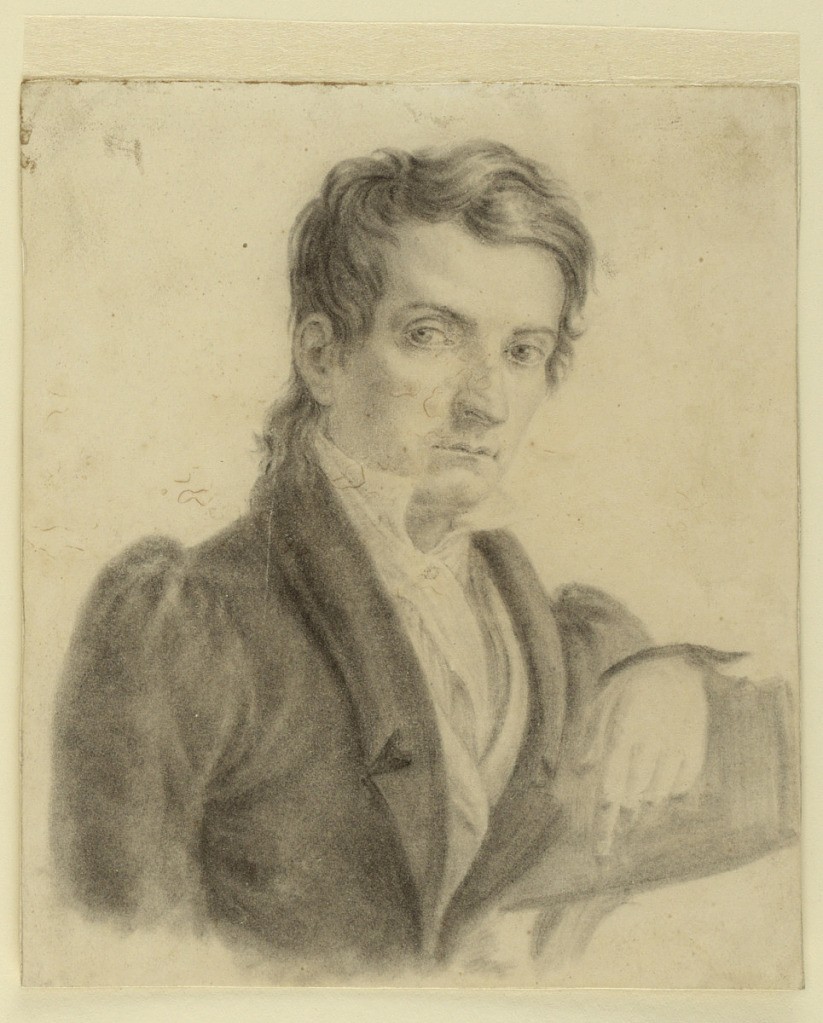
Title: Portrait of a Young Man
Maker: Giuseppe Sabatelli, Italian, 1813–1843
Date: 1820–40
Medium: Black chalk on cream paper
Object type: Drawing
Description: Quarter-length portrait of a young man with wavy dark hair, facing one-quarter to the right, his gaze directed frontally. He wears a high collar and rests his left forearm on the back of the chair in whch he sits.